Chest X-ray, PA view. Patient: 67 years old, sex F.
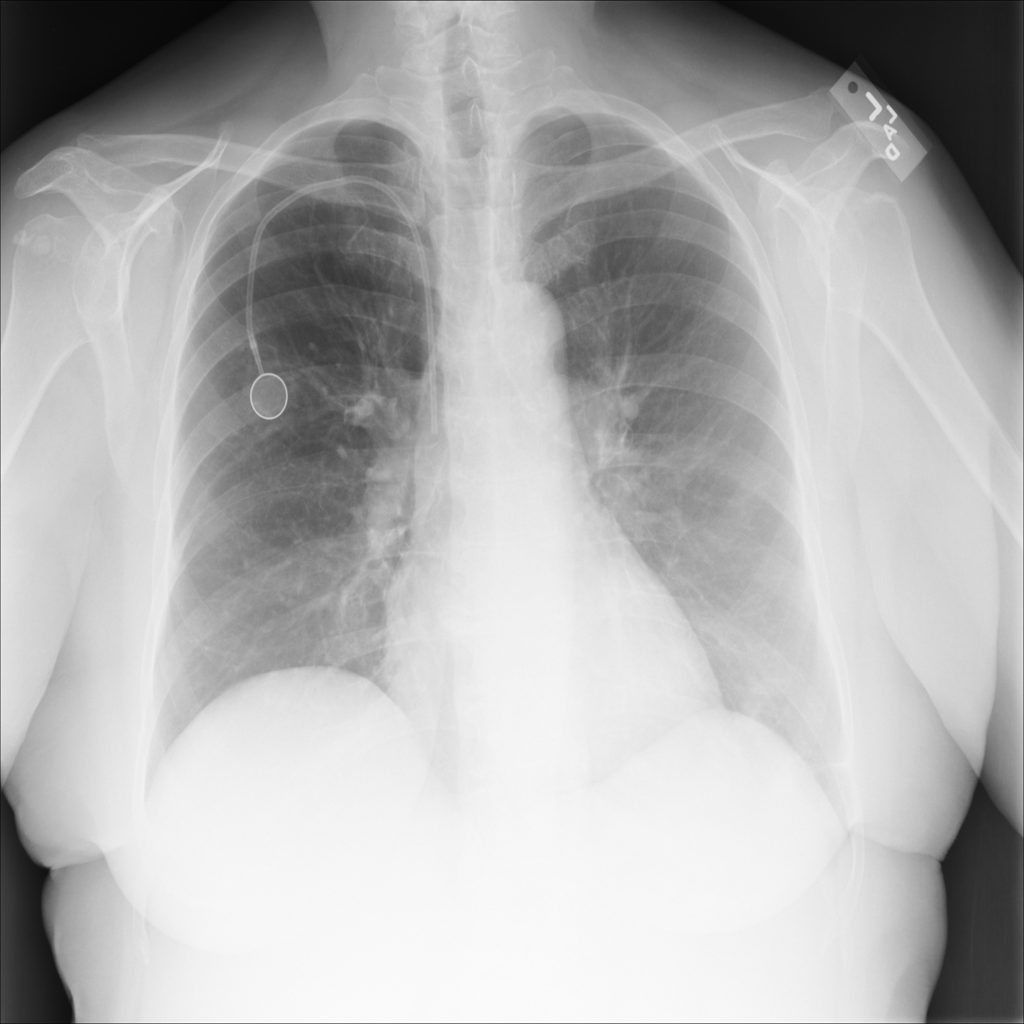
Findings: No Finding